Field crop: maize
Growth stage: 2
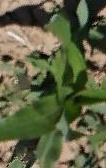
Species: maize